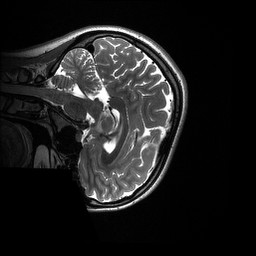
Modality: T2w
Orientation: sagittal
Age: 19
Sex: female